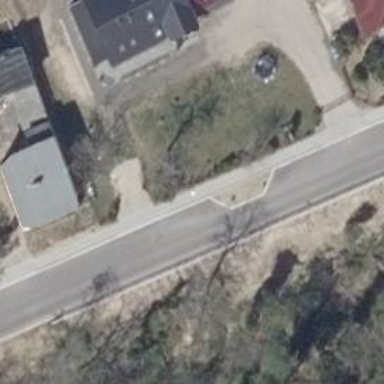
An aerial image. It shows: Traffic calming feature called choker.